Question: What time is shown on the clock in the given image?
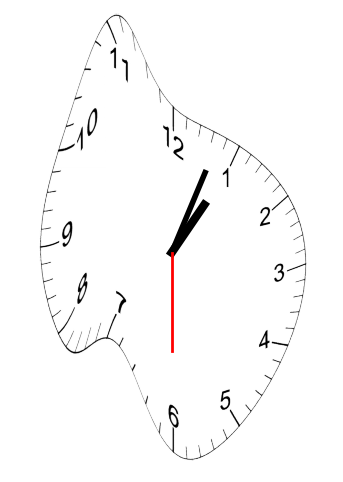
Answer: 01:03:30